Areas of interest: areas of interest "Fuxing No. 1 Middle School - Swimming Hall"
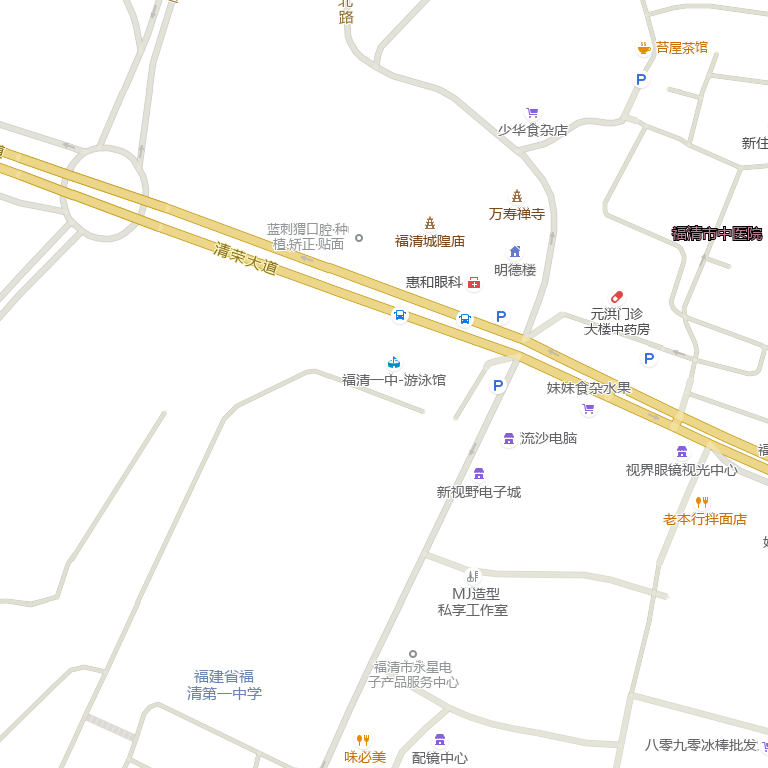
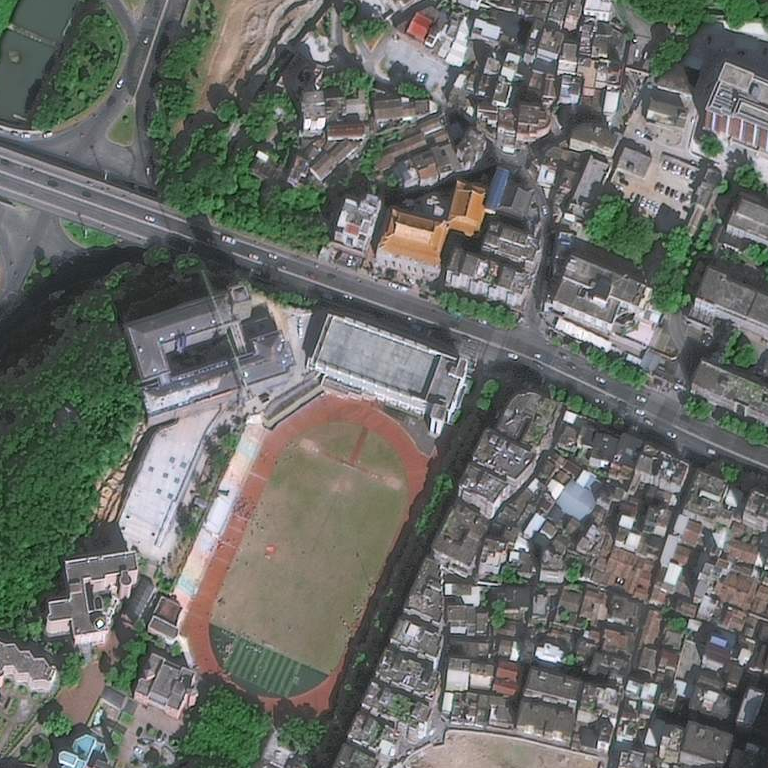